Interaction volume radius: 5 \u00c5
Interaction volume height: 30 \u00c5
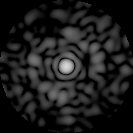
Disorder parameter: 0.856